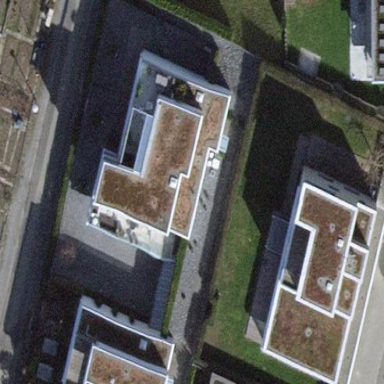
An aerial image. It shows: Flat-roofed apartment building.